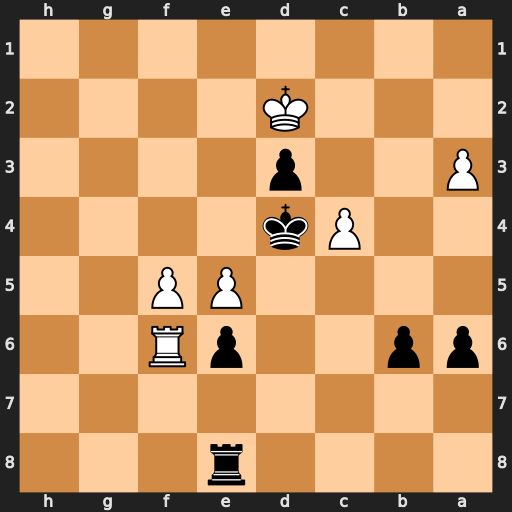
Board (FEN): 4r3/8/pp2pR2/4PP2/2Pk4/P2p4/3K4/8
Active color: b
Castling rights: -
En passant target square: -
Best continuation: Rh8 fxe6 Rh2+